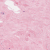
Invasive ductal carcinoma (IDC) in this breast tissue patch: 0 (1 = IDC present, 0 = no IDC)